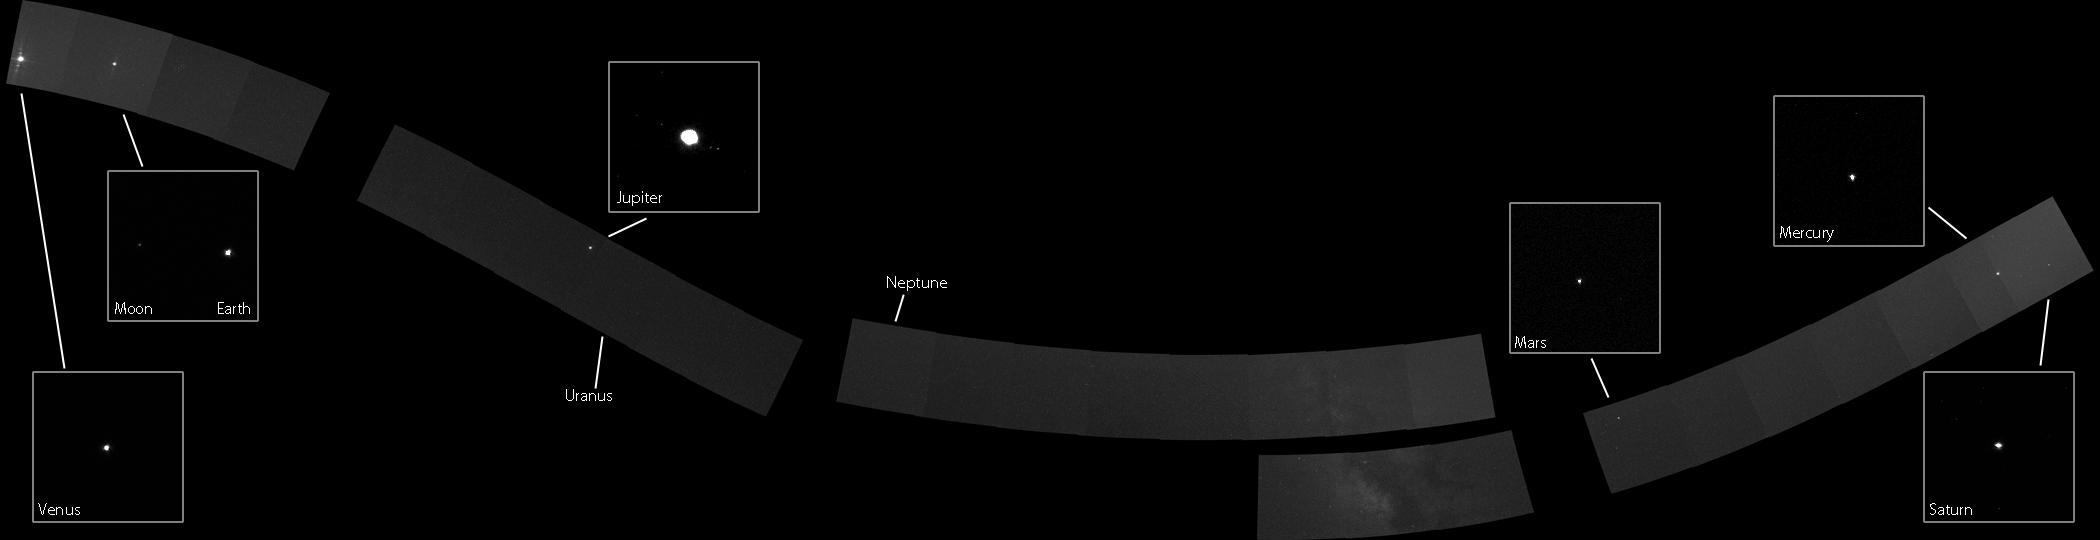
A Solar System Family Portrait, from the Inside Out. Solar System, MESSENGER